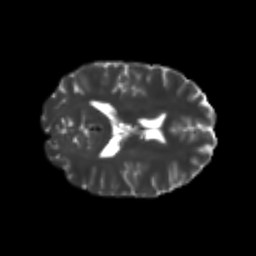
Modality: T2w
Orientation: axial
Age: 22
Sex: female
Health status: healthy
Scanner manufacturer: philips
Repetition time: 7.389 s
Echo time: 0.08599 s